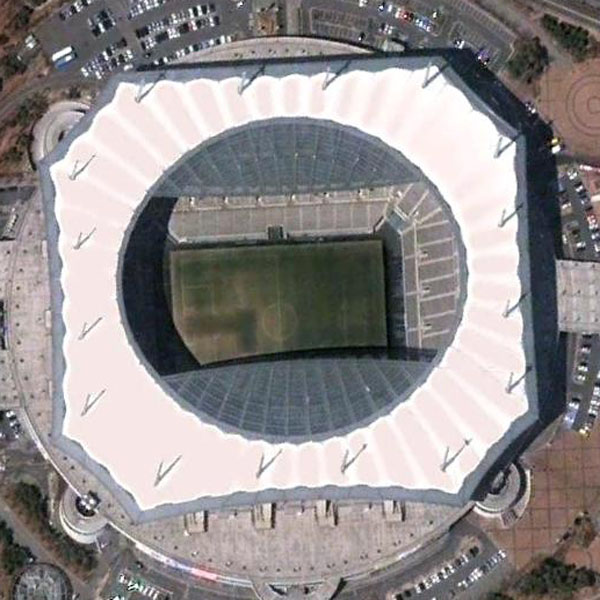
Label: footballField